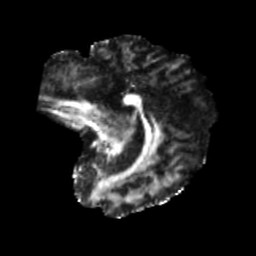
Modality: FA
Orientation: sagittal
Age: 36
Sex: female
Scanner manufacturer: siemens
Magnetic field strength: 3 T
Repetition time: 5.25 s
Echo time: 0.08 s